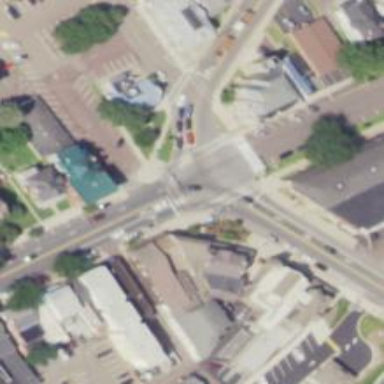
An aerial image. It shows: Marked road crossing.